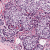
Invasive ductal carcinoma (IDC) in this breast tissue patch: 1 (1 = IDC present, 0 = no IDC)